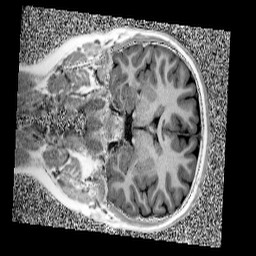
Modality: UNIT1
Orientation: coronal
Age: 10
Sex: female
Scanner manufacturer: siemens
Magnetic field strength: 3 T
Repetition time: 4 s
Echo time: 0.00299 s